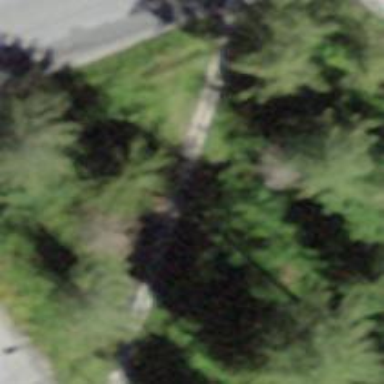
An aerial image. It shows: Road with steps.